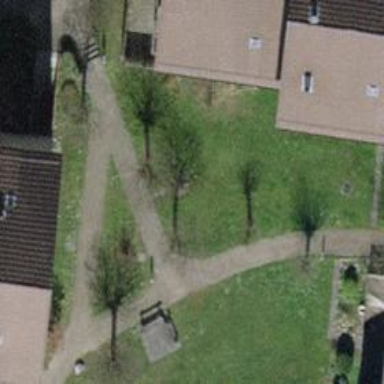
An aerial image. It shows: Urban tree adds touch of nature to the surroundings.